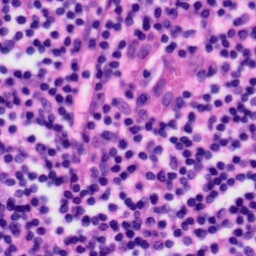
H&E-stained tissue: Tonsil